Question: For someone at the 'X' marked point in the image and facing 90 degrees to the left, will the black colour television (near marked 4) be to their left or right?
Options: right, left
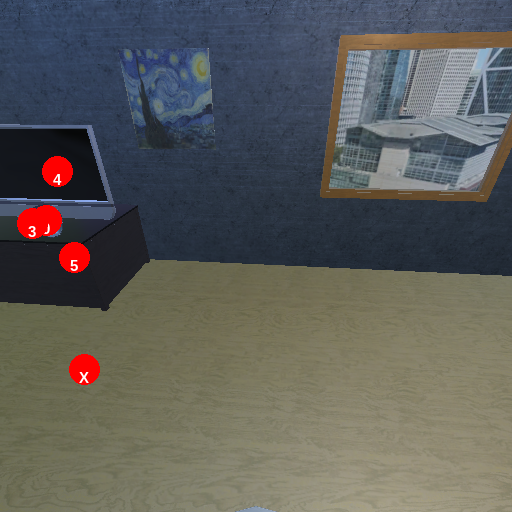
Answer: right